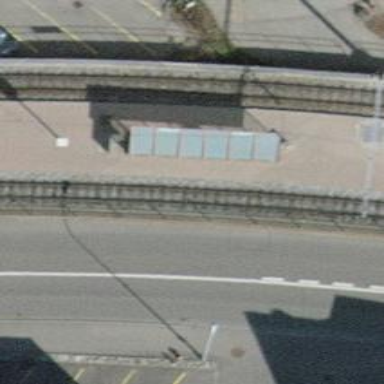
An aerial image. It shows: Public transport stop position for light rail.